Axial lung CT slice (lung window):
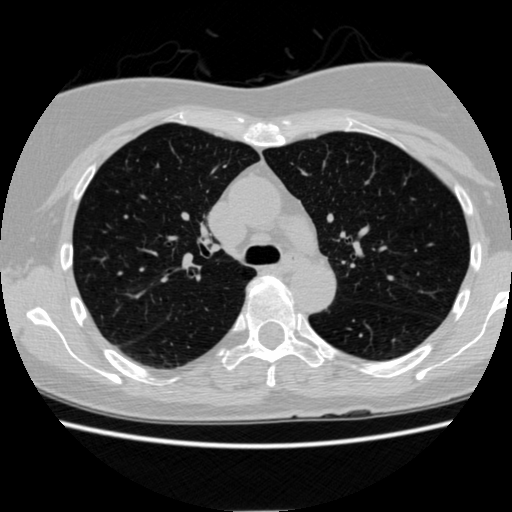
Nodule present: no